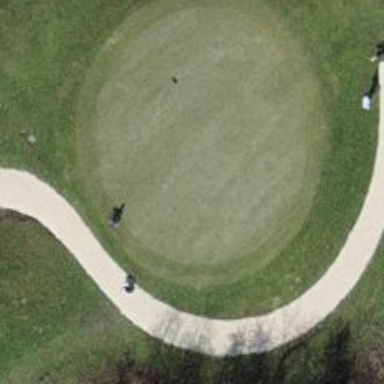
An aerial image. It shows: View of golf hole.